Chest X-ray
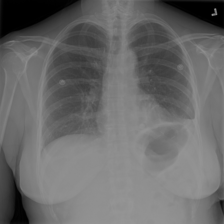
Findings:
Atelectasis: negative
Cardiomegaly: negative
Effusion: negative
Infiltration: negative
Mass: negative
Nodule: negative
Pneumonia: negative
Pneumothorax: positive
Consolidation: negative
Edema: negative
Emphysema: negative
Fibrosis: negative
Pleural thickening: negative
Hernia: negative